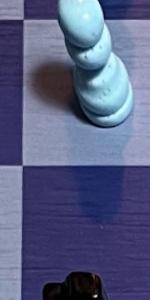
Label: Empty